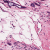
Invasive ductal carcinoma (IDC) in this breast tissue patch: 0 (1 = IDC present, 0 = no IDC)